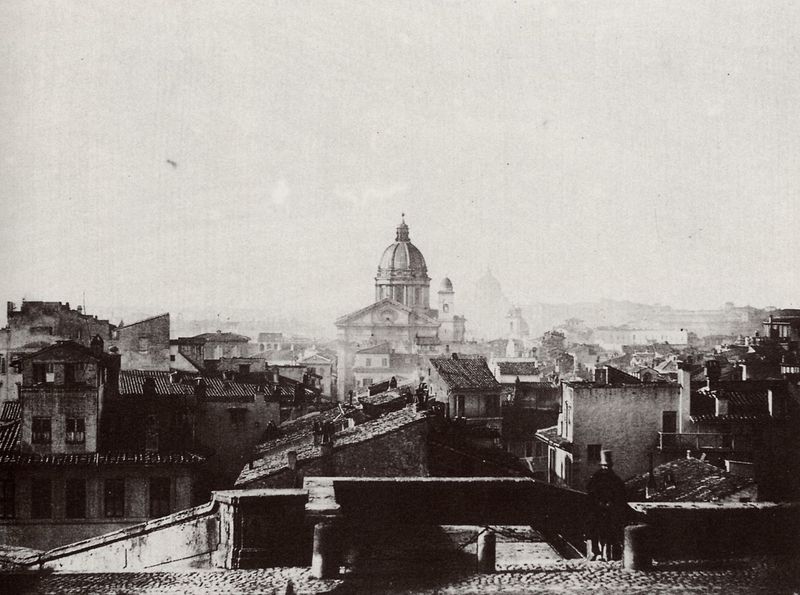
Titel: Blick auf Rom von der Piazza SS. Trinità dei Monti aus
Künstler: Italienischer Photograph
Standort: Rom
Institution: Sammlung Piero Becchetti
Schlagwörter: berg, dunkel, himmel, mann, schatten, weiß, stadt, fenster, grau, hell, hintergrund, hut, laterne, licht, paris, schwarz, ausblick, dach, gebäude, zylinder, alt, architektur, barock, spitze, häuser, hügel, brüstung, kirche, rauch, sonne, mantel, dachziegel, kamin, kamine, schornstein, turm, aussicht, ansicht, italien, pflaster, süden, vedute, wohnhäuser, berge, gebirge, dächer, giebel, mauer, schornsteine, ziegel, dunst, nebel, sepia, vogelperspektive, kuppel, brand, treppe, uhr, foto, fotografie, photographie, stadtansicht, unten, hauswand, kreuz, türmchen, türme, balustrade, dom, schwarz weiss, blanc, noir, pantheon, rom, villa, ziegeln, ziegelsteine, verwischt, florenz, vatikan, fotographie, ville, schwarz/weiß, tympanon, montmartre, brunelleschi, brandmauer, petersdom, häuserfront, dachziegeln, brandwand, brandwände, dächr, rome, hügl, schwarz weiß fotografie, brandmauern, iebel, kami, malta, 1mann, mediterana